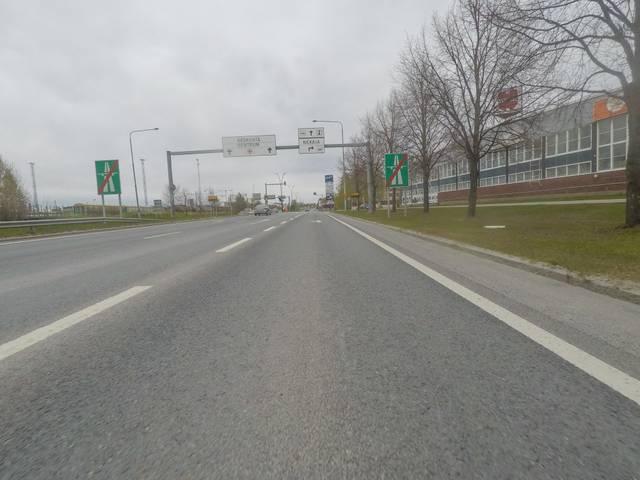
Region: Finland
Coordinates: 61.482, 23.776